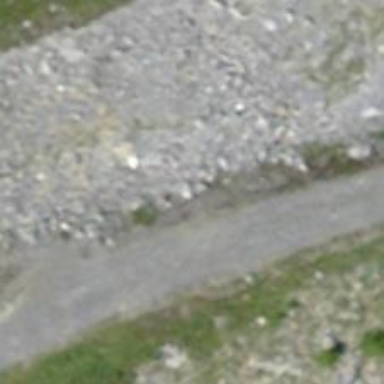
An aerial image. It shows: Gravel track with grade 2 quality.